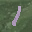
Label: 1